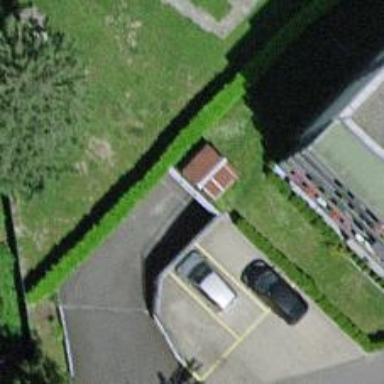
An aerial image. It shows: Parking area.